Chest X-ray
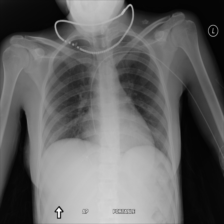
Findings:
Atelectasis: negative
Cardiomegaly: negative
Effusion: negative
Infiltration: negative
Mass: negative
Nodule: negative
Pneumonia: negative
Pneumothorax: negative
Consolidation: negative
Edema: negative
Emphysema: negative
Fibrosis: negative
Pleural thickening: negative
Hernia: negative